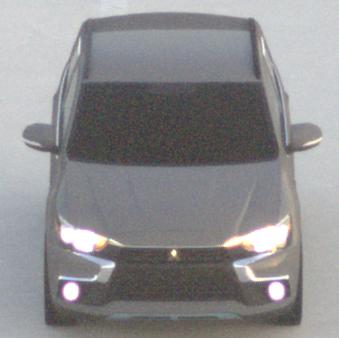
Make: Mitsubishi
Model: Outlander 2.0 Plug-In Hybrid
Detailed model: Outlander (III) Plug-In Hybrid
Model produced from: 2015/10
Model produced until: 2018/08
Doors: 5
Color: gray
Road condition: dry road
Daytime: sunrise or sunset
Contrast: low contrast